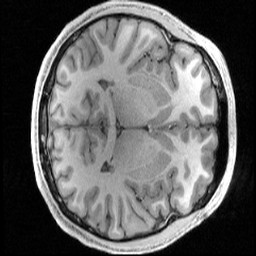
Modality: T1w
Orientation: axial
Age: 19
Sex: male
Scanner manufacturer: siemens
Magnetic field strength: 3 T
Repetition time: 2.4 s
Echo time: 0.00231 s